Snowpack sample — Loveland Pass, Silver Plume, Colorado, USA (2/11/26, 12:00 PM MST)
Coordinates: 39.663, -105.886
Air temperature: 35 °F
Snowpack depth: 82 cm
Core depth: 10 cm
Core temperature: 17.6 °F
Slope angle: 13°, slope face: 12°
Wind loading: high
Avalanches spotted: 1
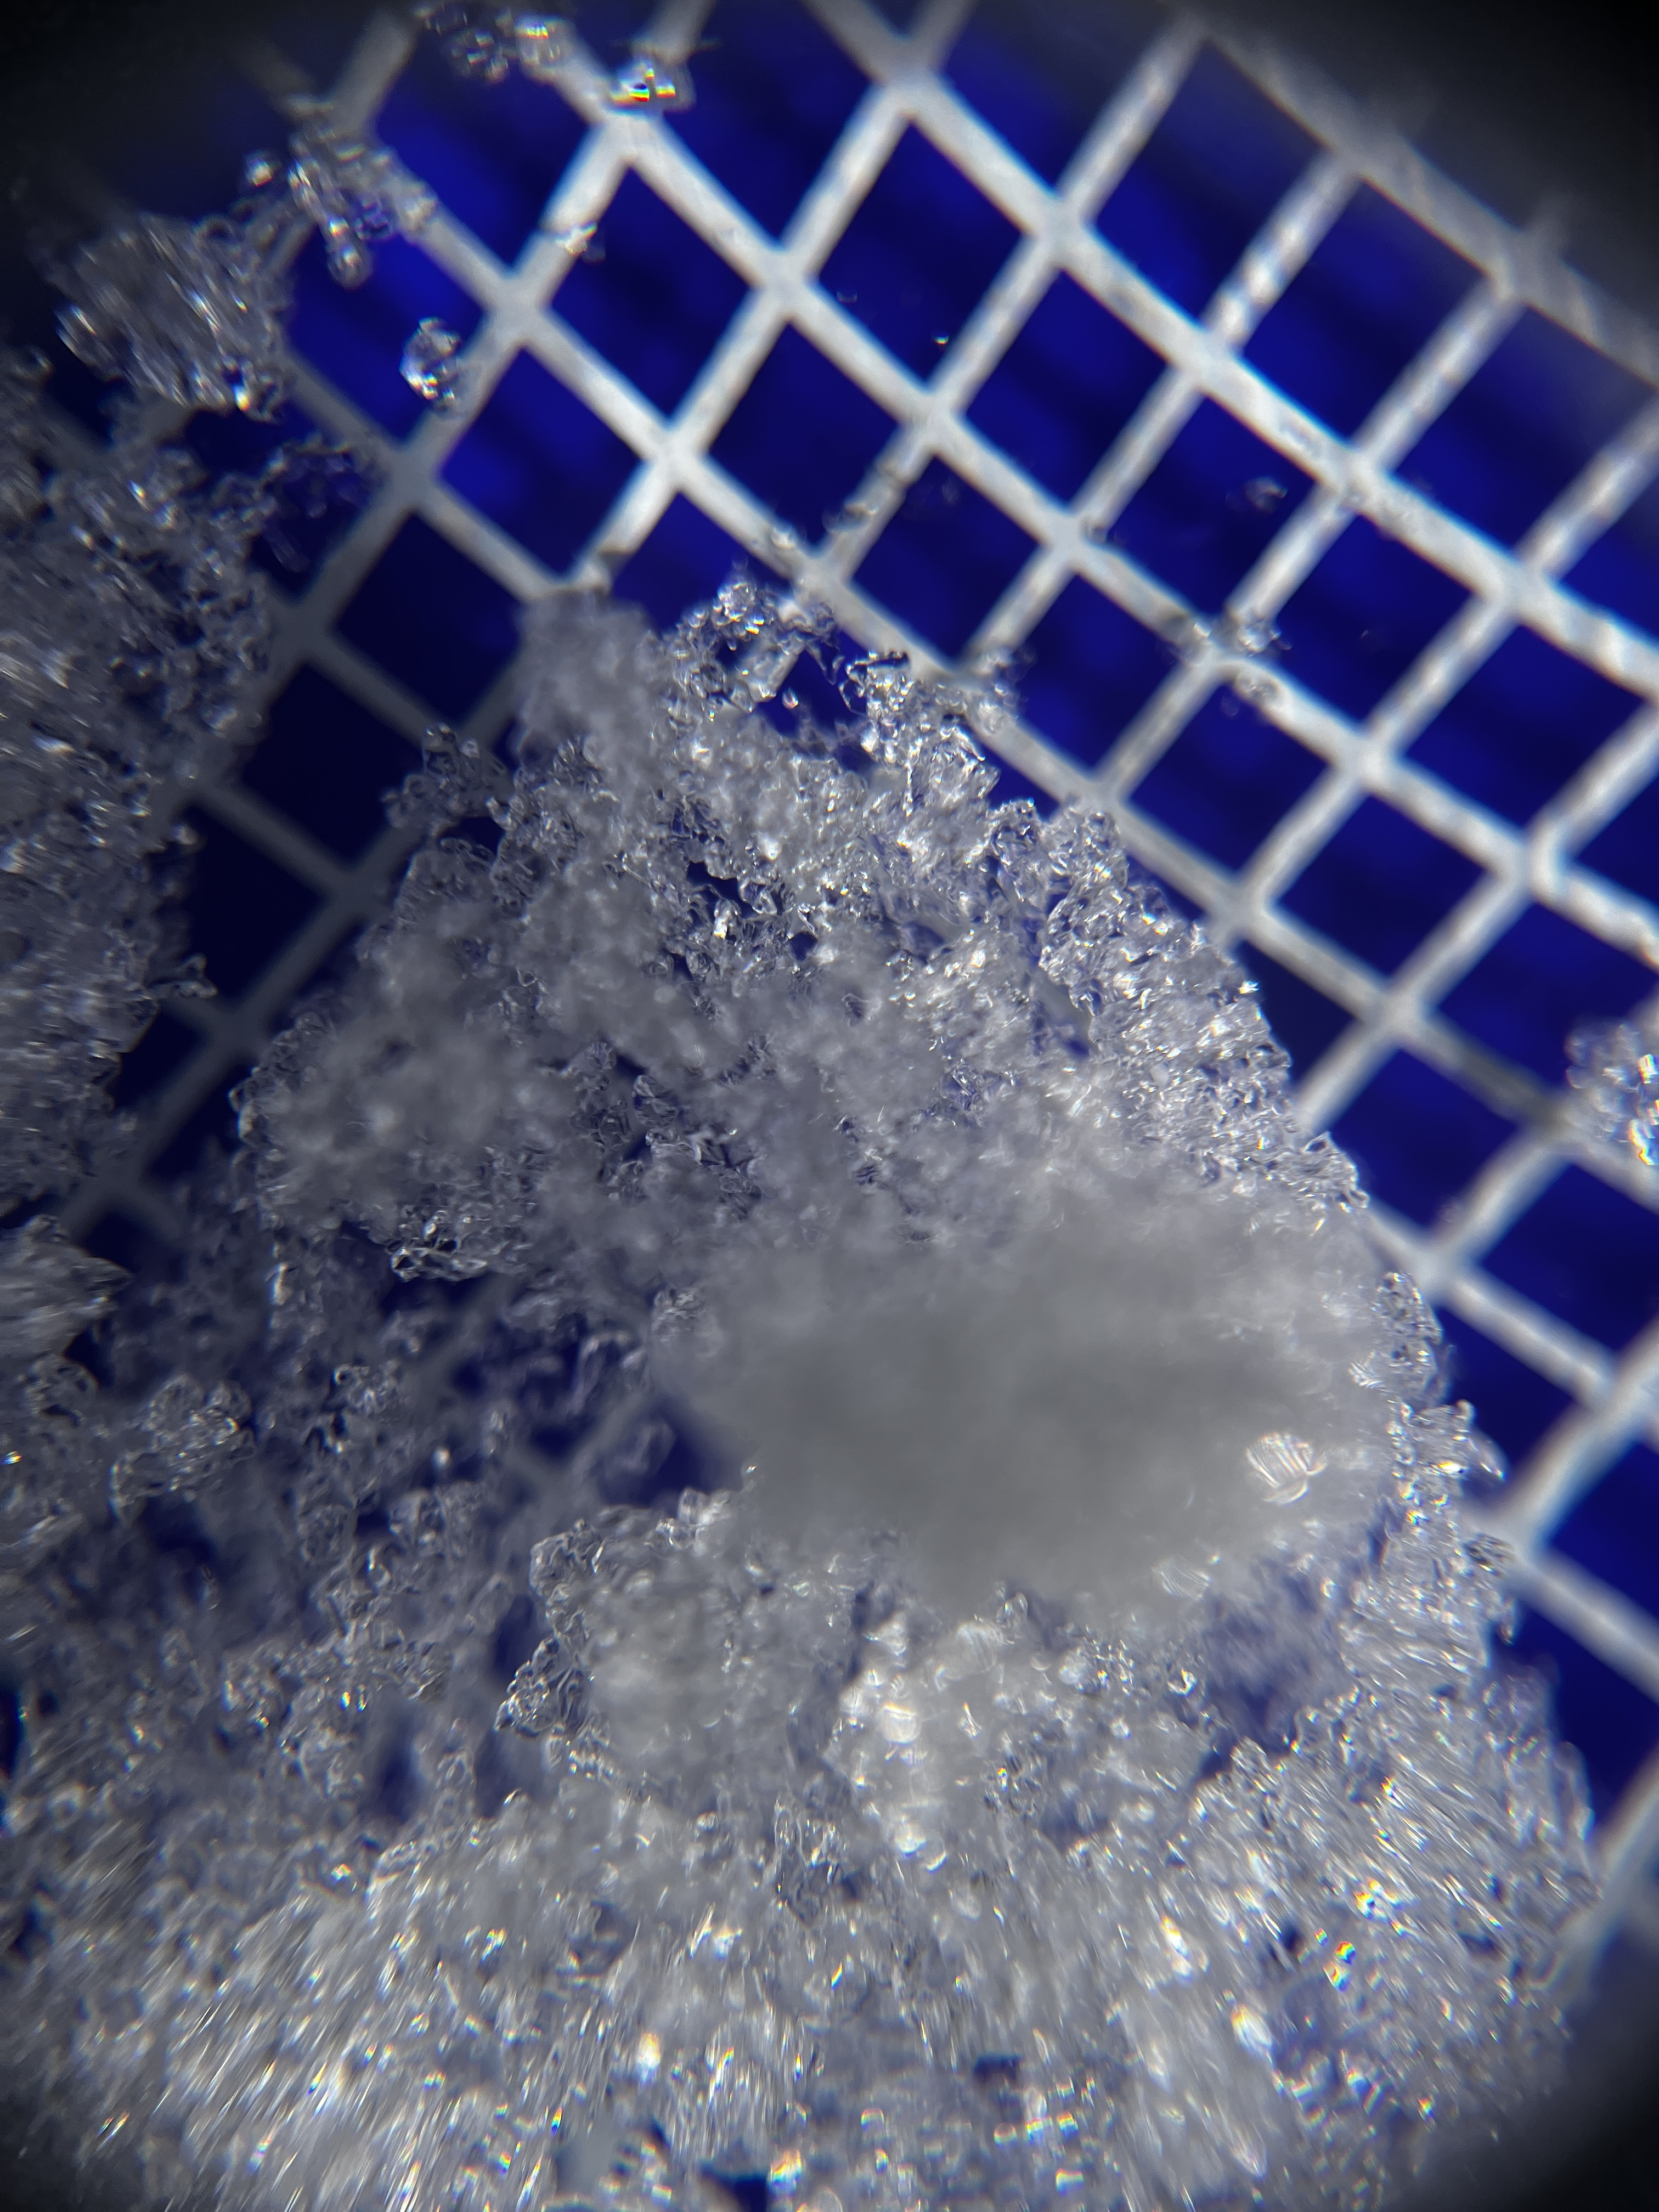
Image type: magnified_profile
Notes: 1 small avalanche spotted on the north side of the bowl, lots of wind loading